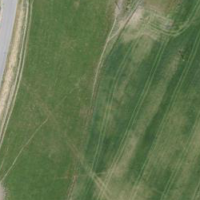
EUNIS habitat code: 52
Species observed at this site:
Plantago media